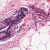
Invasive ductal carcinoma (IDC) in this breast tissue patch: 0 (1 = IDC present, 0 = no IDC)